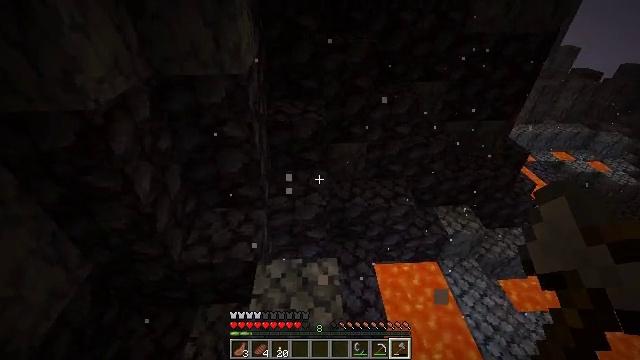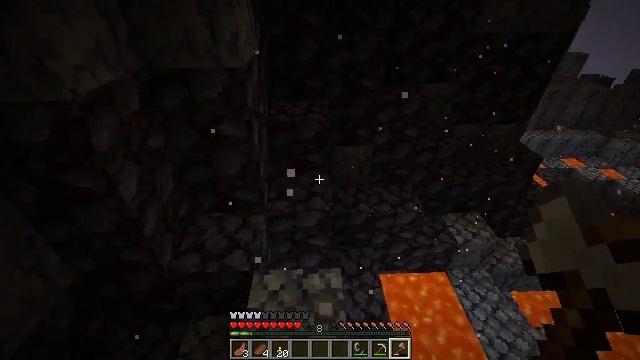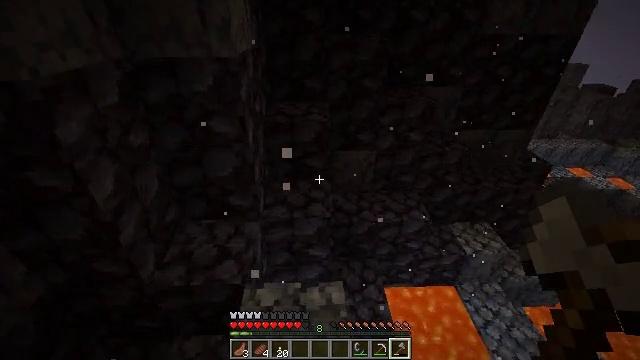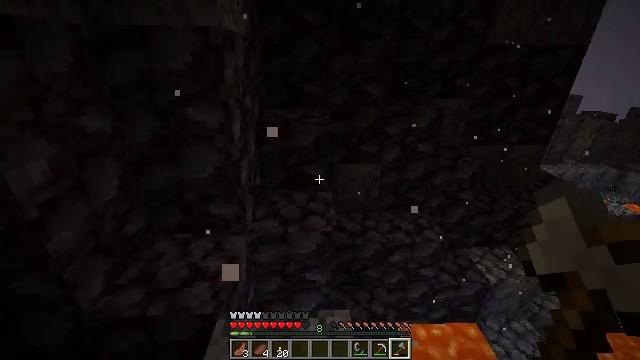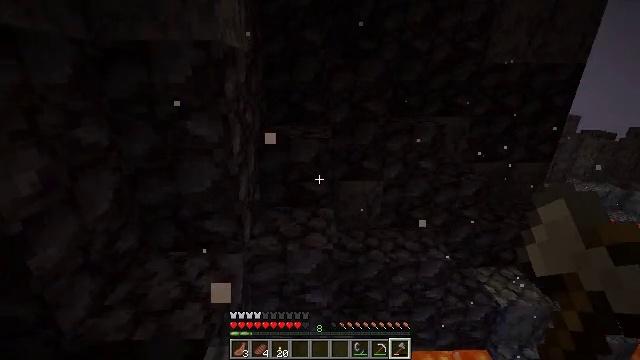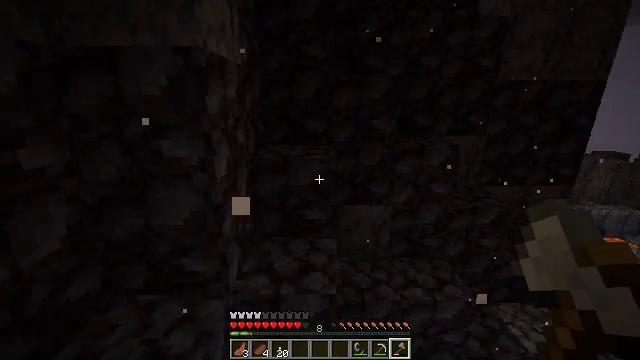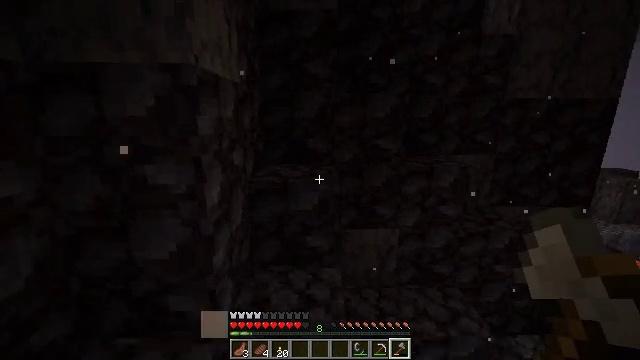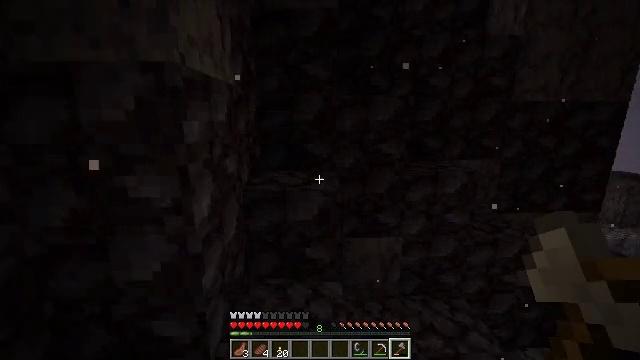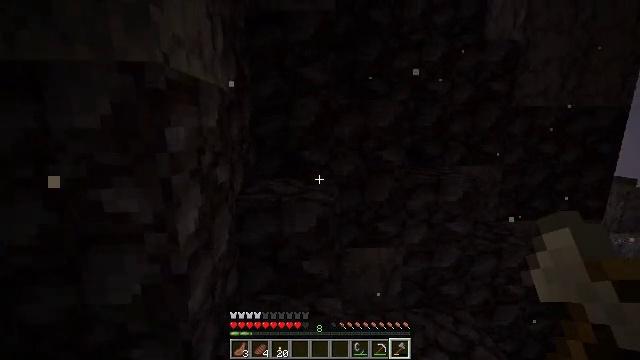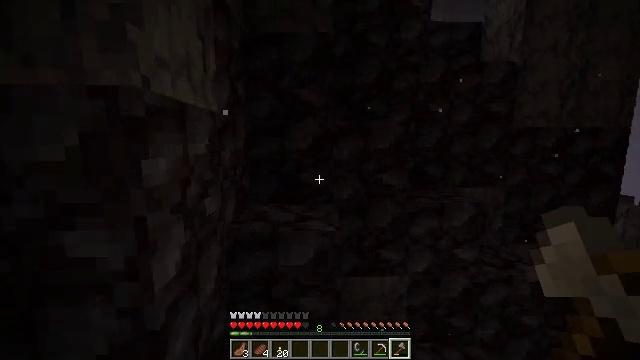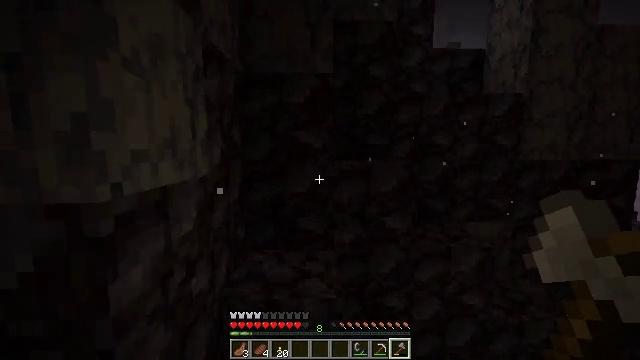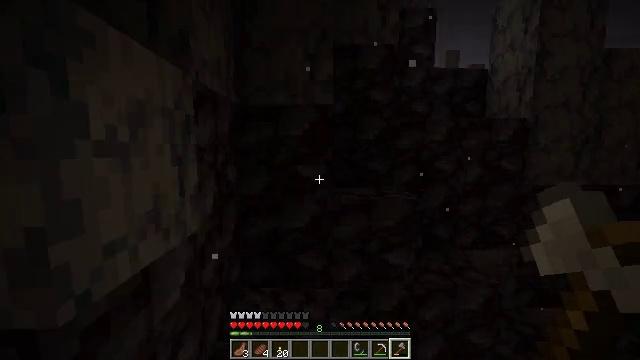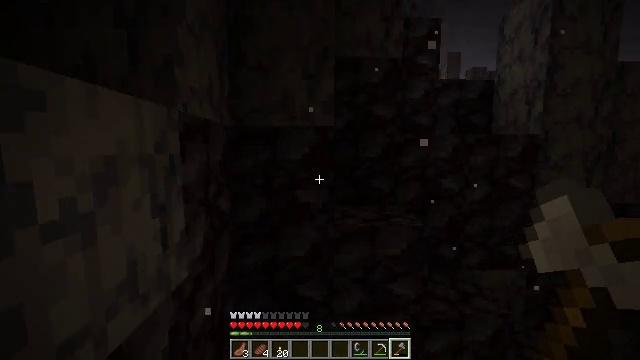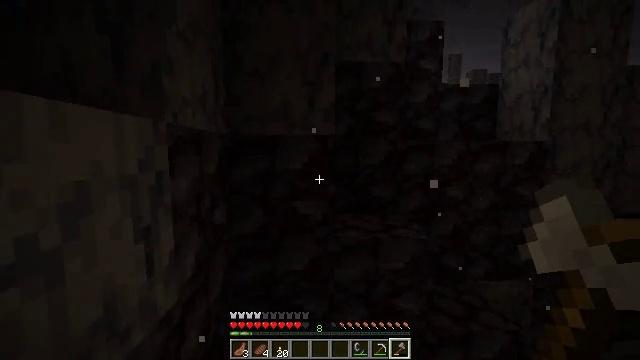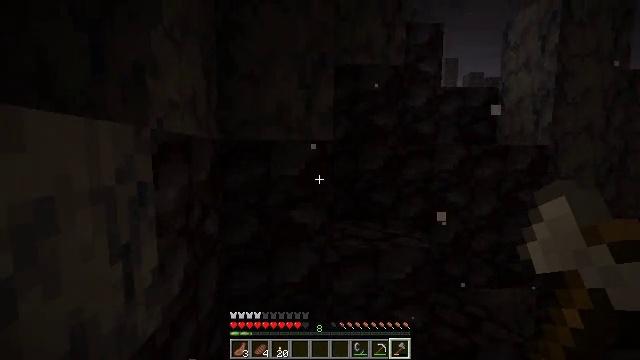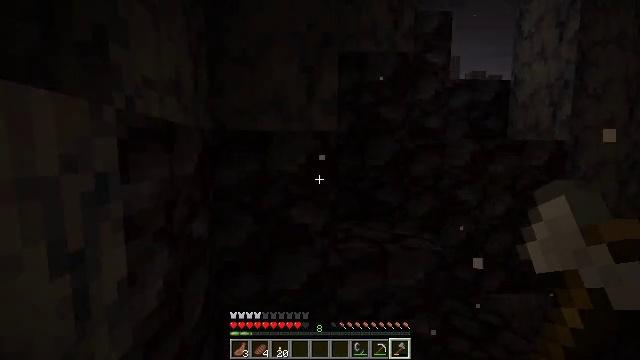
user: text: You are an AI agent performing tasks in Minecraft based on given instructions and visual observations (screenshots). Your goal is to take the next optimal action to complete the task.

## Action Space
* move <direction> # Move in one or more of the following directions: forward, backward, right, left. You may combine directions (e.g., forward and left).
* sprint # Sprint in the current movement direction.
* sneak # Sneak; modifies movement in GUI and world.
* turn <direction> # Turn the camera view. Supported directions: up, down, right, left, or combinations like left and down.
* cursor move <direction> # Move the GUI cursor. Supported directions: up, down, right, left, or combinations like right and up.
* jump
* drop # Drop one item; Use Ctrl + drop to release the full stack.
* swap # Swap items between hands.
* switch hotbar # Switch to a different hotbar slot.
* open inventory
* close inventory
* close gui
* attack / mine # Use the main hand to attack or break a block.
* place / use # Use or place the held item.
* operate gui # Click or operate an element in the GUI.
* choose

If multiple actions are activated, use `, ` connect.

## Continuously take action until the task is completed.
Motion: motion action
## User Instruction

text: Kill a magma cube.
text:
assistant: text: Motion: move forward, turn up
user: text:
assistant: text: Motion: move forward, turn up
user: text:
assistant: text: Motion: move forward, turn up
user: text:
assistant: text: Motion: move forward, turn up
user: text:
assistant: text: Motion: move forward, turn up
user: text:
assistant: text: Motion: move forward, turn up
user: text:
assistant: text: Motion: move forward
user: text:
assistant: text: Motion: move forward, turn up
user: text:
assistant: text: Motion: move forward, turn up, jump
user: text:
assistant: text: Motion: move forward, turn up, jump
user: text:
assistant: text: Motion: move forward, jump
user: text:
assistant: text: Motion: move forward, jump
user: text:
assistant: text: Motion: move forward, jump
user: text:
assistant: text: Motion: move forward
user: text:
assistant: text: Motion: move forward and move left
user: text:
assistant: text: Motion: move forward and move left, turn right
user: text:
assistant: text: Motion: move forward and move left, turn right and down
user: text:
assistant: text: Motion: move forward and move left, turn right and down
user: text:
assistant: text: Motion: move forward and move left, turn right and down
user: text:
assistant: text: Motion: move forward and move left, turn right and down
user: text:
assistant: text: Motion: move forward and move left, turn right and down
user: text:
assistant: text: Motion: move forward and move left, turn right and down, jump
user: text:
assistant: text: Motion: move left, turn right, jump
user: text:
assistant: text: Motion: move left, turn right and down, jump
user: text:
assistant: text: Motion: move left, turn right, jump
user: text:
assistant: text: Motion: move left, turn right
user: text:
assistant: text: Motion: move left, turn right
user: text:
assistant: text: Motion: move forward and move left, turn right and up
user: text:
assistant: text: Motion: move forward and move left, turn right and up
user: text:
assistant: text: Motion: move forward and move left, turn up